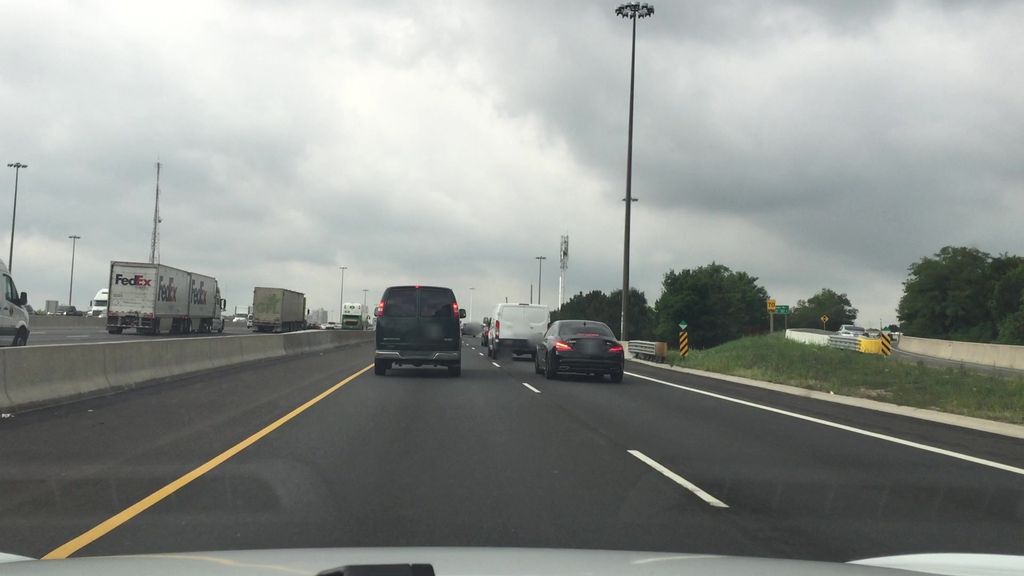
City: toronto